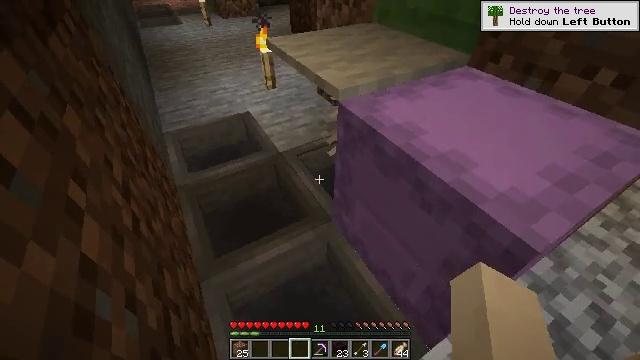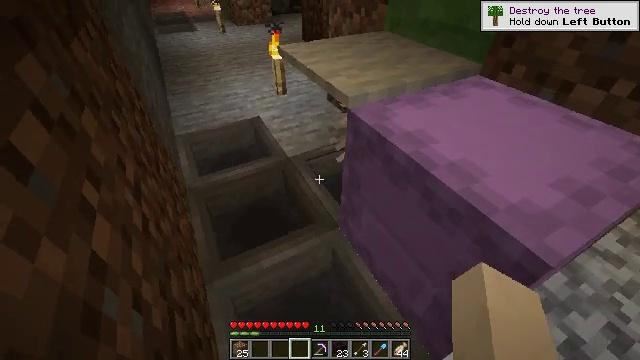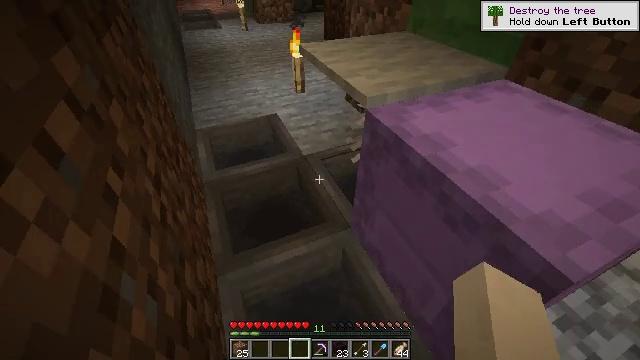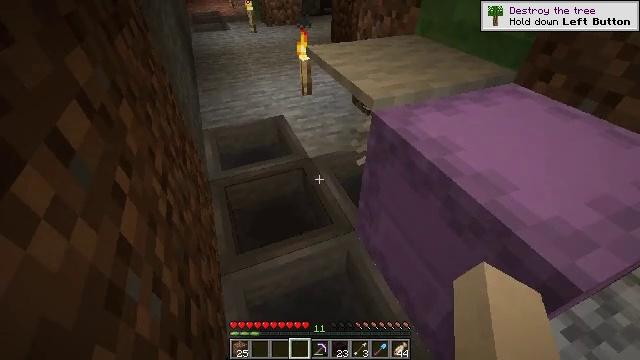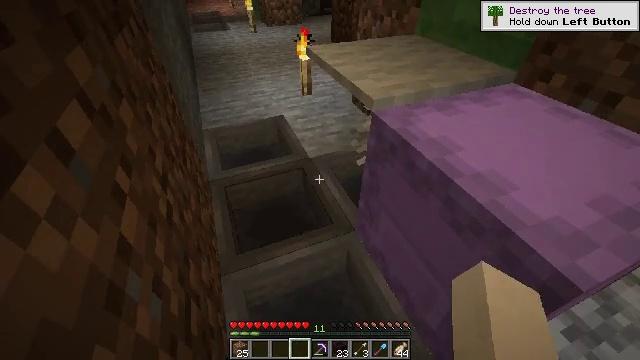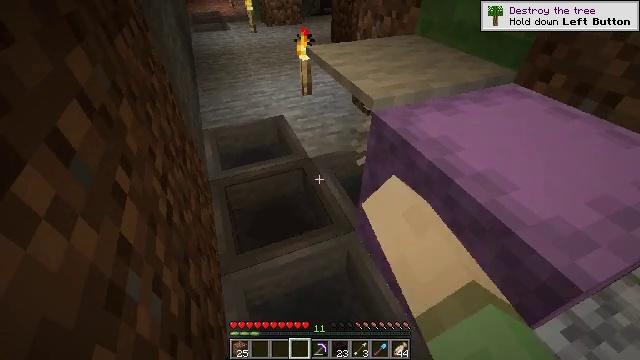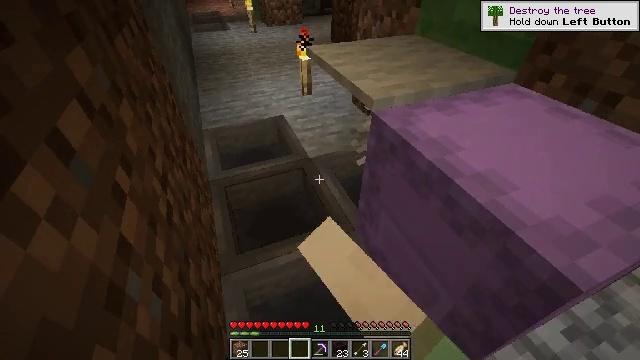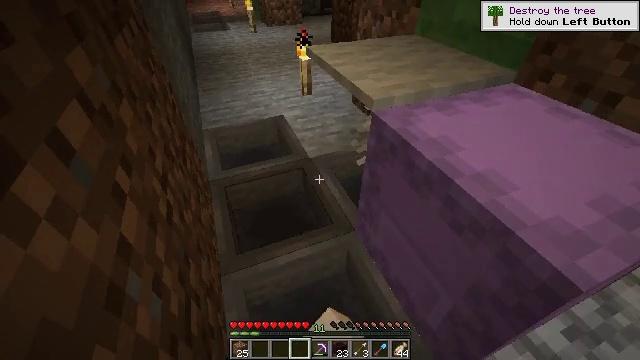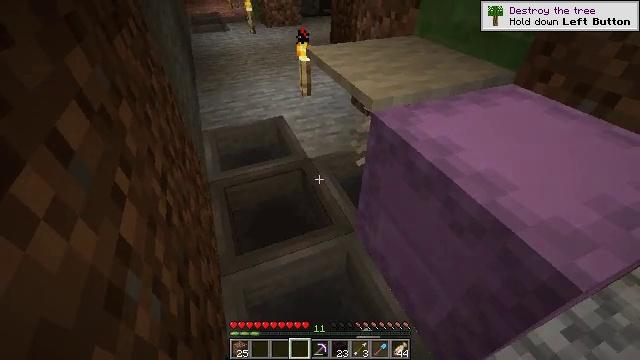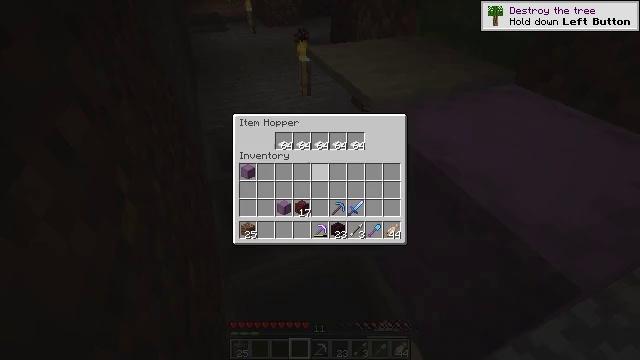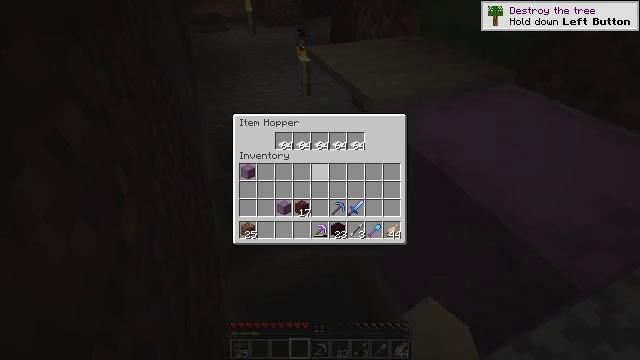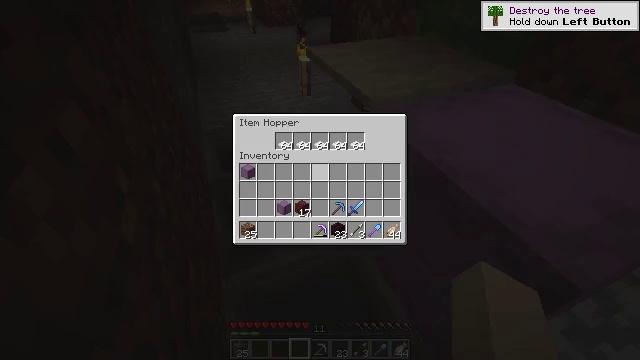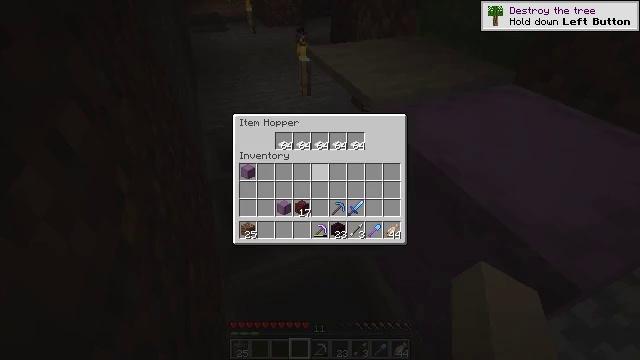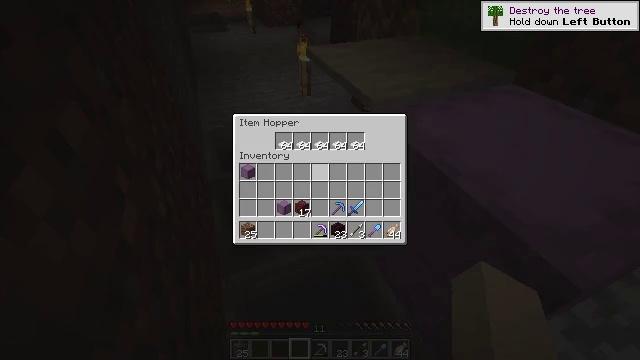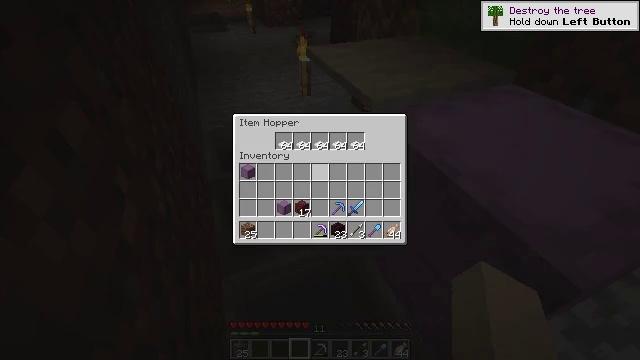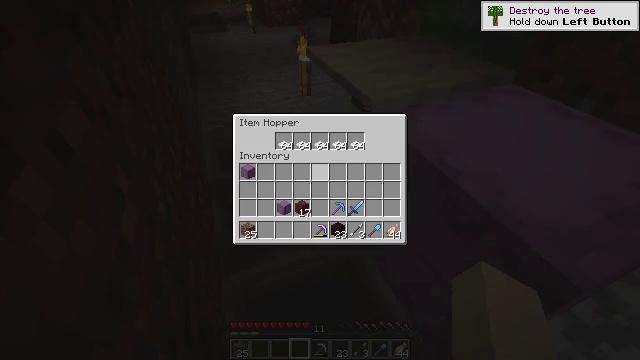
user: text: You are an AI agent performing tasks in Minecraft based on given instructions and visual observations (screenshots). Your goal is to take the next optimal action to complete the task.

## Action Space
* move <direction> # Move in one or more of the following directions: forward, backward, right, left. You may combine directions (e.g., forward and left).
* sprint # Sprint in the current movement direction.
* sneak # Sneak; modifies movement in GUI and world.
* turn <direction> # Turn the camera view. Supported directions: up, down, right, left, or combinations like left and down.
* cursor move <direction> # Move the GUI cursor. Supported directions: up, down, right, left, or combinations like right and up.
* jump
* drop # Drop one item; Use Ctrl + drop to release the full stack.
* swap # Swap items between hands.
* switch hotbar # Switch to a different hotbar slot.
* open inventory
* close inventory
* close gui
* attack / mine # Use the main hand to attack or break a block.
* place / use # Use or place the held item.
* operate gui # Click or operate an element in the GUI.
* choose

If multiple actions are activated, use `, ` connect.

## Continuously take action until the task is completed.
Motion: motion action
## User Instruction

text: Break the shulker box to collect it.
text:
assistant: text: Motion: turn left and up
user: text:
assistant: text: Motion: turn left
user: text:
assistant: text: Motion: turn left
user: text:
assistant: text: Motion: use / place
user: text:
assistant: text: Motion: use / place
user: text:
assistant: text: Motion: no_op
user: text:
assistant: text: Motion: no_op
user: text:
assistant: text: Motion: no_op
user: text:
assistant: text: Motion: open gui
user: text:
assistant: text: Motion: no_op
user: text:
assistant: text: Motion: no_op
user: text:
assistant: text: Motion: no_op
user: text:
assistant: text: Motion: no_op
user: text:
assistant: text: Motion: no_op
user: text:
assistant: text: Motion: no_op
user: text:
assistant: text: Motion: no_op
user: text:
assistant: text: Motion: cursor move right
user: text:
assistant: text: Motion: sneak, cursor move up
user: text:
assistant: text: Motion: sneak, cursor move right and up
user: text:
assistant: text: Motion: sneak, cursor move up
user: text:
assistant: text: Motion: sneak
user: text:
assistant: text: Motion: sneak
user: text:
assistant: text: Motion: sneak
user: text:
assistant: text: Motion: sneak, close gui
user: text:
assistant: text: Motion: open inventory
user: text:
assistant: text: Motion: turn right
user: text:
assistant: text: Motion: turn right and up
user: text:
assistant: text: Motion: use / place
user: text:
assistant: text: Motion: use / place
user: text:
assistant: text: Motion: use / place